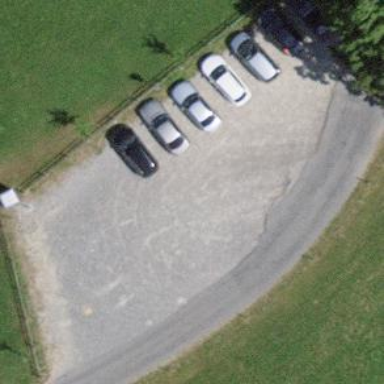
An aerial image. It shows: Parking area with fine gravel surface.